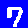
Digit: 7